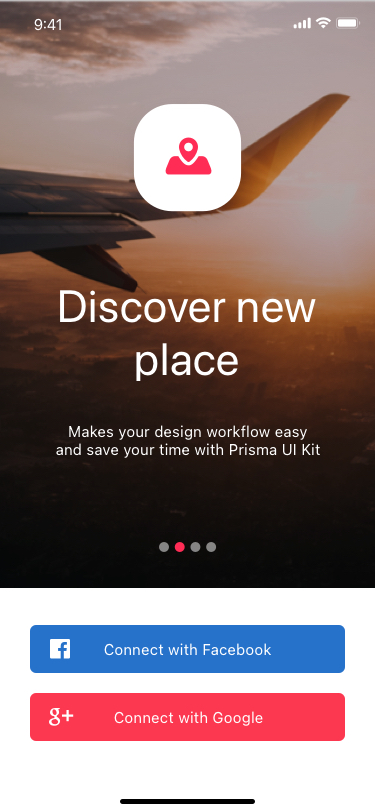
Text in this UI design:
Makes your design workflow easy and save your time with Prisma UI Kit
Discover new place
Connect with Facebook
Connect with Google